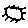
Label: sun